Field crop: maize
Growth stage: 2
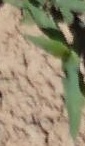
Species: maize